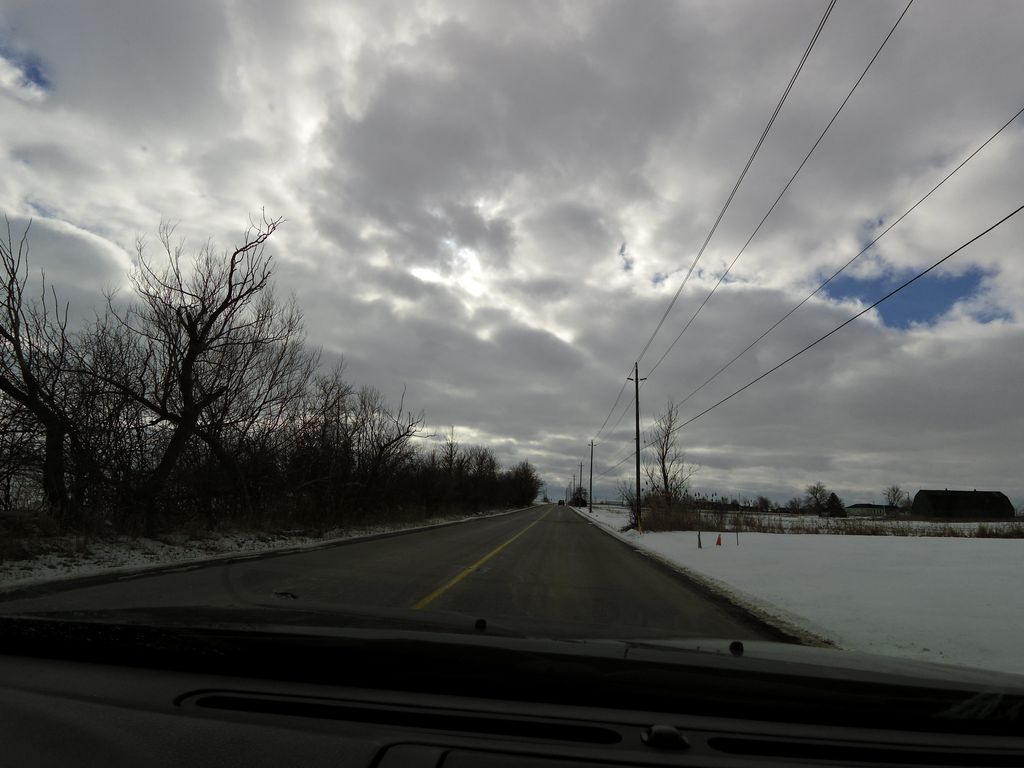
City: hamilton